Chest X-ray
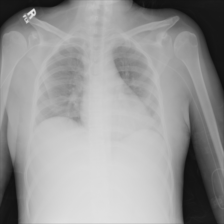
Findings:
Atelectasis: negative
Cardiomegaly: negative
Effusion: negative
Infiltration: negative
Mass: negative
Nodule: negative
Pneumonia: negative
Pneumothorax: negative
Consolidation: negative
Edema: negative
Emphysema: negative
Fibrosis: negative
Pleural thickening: negative
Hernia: negative